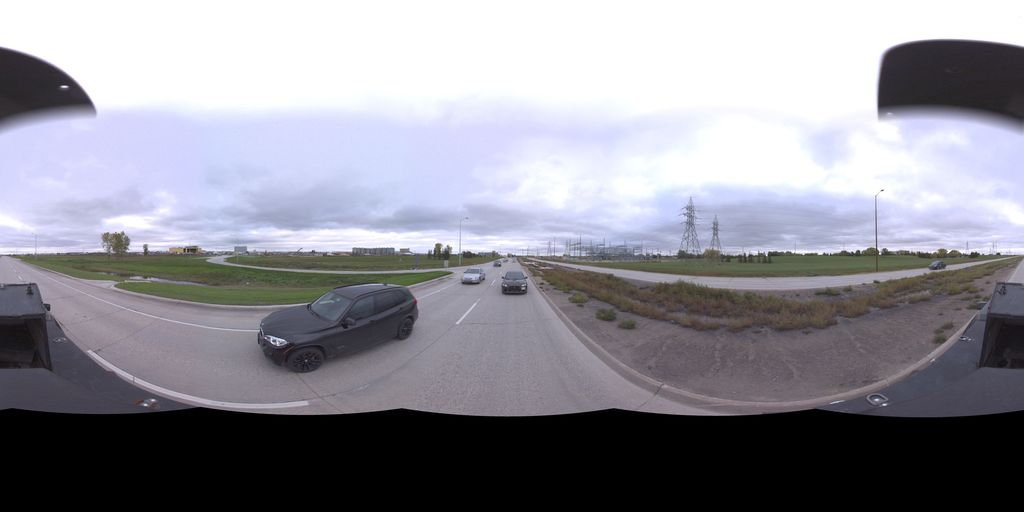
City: winnipeg